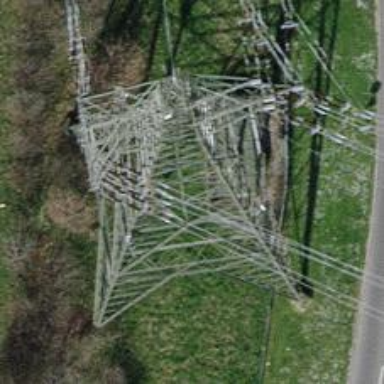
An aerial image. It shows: Power line with three cables.